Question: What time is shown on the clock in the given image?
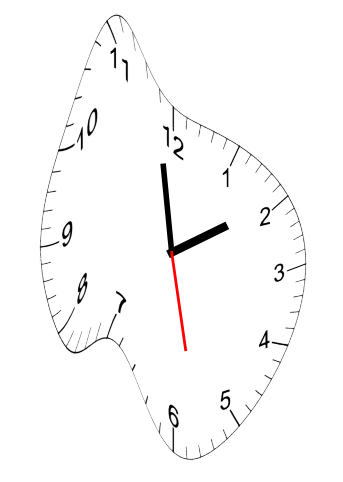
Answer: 01:58:28